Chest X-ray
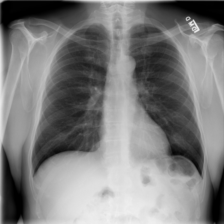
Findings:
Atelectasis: negative
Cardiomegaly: negative
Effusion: negative
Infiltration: negative
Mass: negative
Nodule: negative
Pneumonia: negative
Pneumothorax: negative
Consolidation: negative
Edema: negative
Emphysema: negative
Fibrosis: negative
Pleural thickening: negative
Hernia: negative